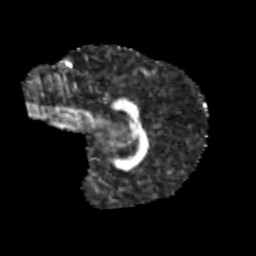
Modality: FA
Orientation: sagittal
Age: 11
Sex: male
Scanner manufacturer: siemens
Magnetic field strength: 3 T
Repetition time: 3.8 s
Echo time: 0.07 s